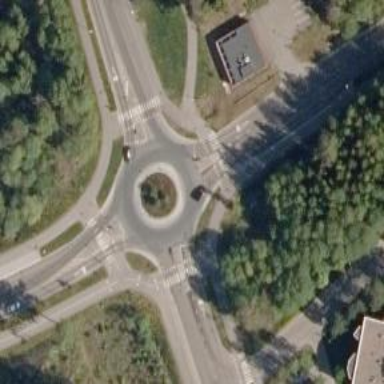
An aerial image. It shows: Secondary road with asphalt surface leading to roundabout.